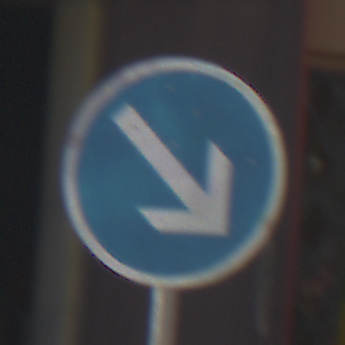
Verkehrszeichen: VorgeschriebeneVorbeifahrtRechts
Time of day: MorningAfternoon
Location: Outdoor (Special)
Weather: PartlyCloudy
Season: NotSpecified
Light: Natural